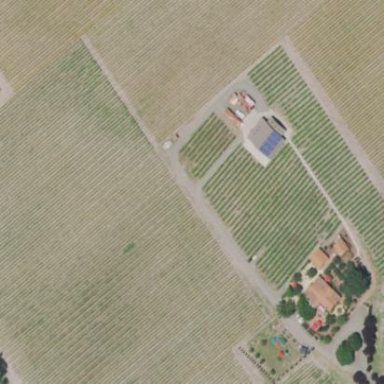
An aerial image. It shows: Vineyard growing grapes.